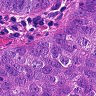
Metastatic tissue present: yes